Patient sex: F
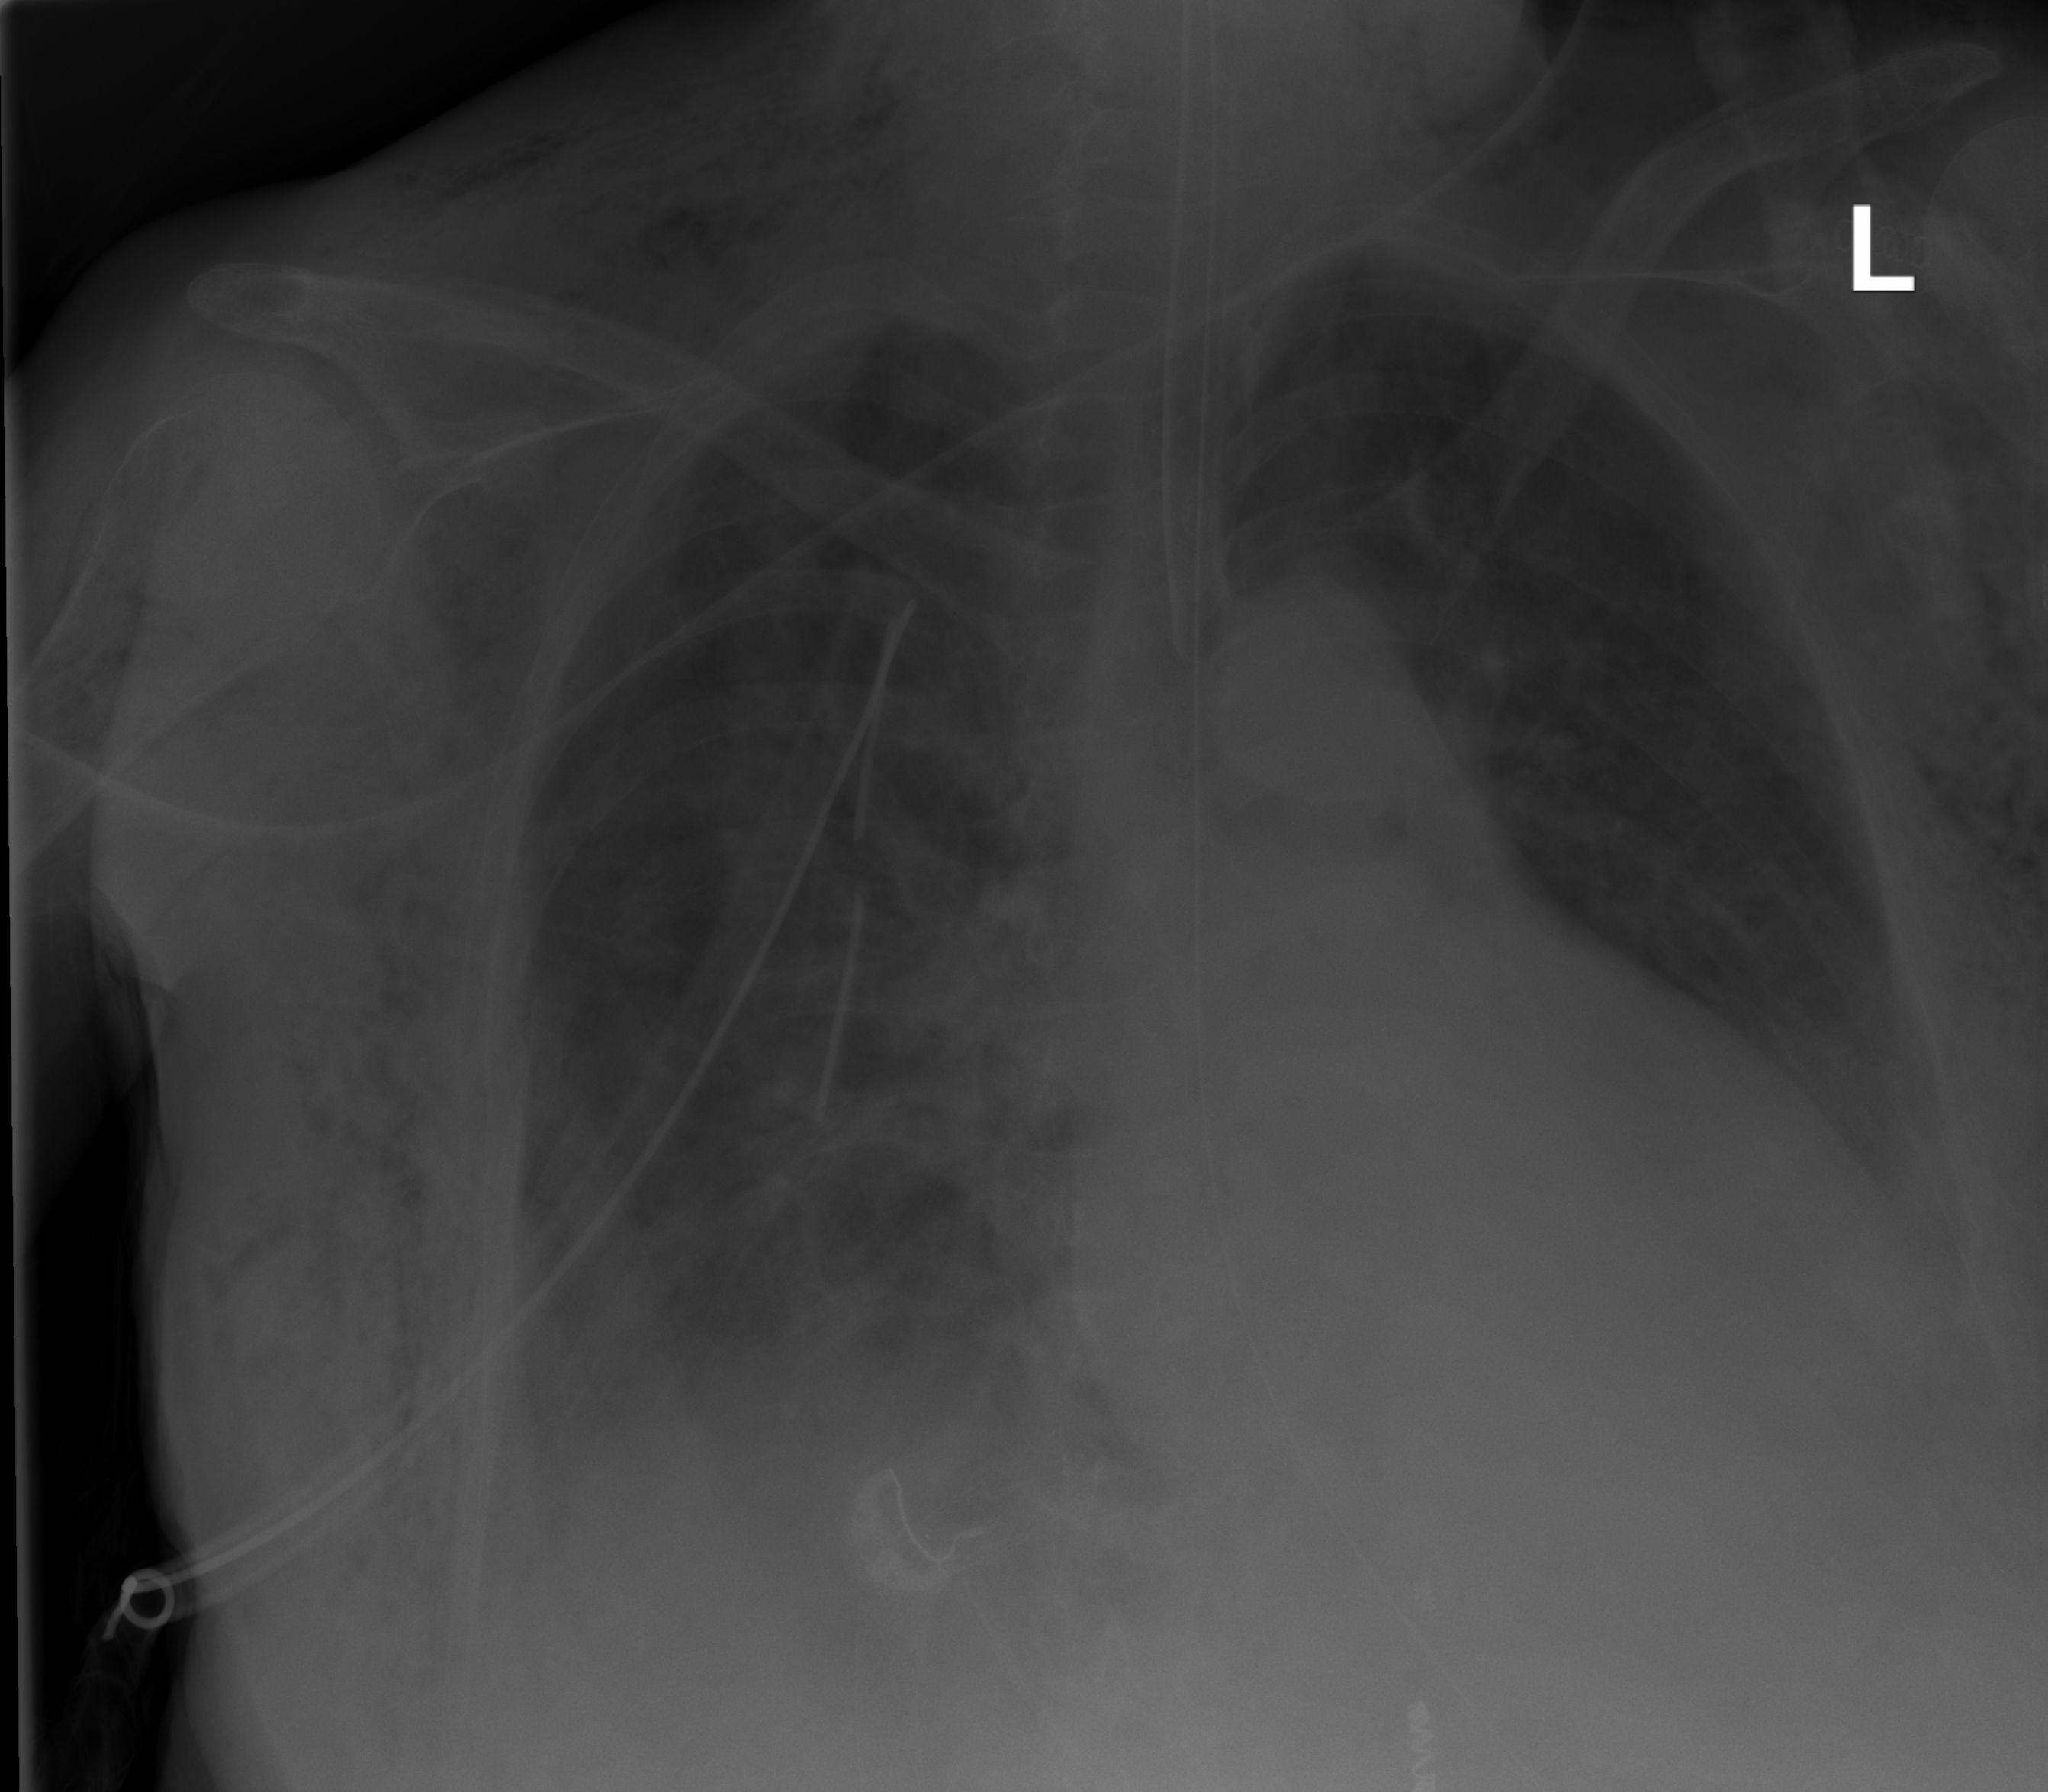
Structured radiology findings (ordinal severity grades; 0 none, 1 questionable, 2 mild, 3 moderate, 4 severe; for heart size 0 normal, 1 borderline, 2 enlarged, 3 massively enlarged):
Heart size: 2
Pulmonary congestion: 0
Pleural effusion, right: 2
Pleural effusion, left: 2
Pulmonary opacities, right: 0
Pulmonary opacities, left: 0
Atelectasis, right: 2
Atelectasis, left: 1